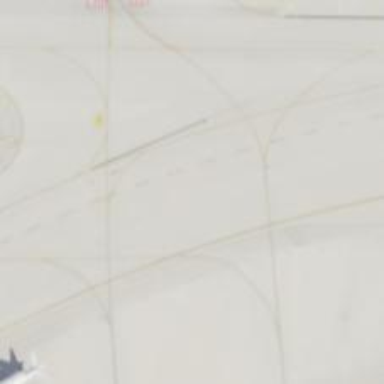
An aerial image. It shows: Image of taxiway at airport.